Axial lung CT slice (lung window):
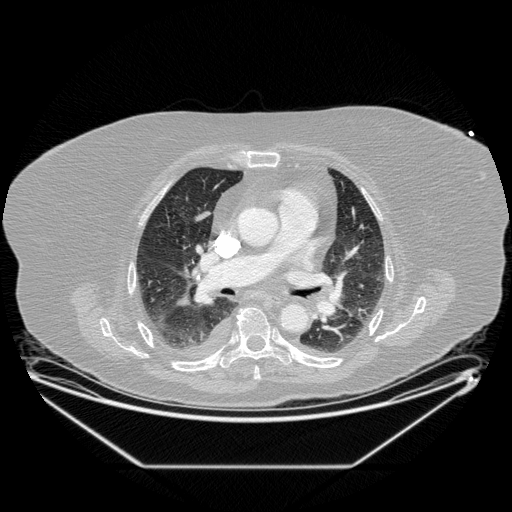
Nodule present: yes
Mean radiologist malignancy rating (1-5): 4.333